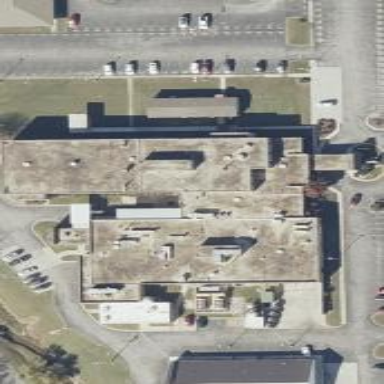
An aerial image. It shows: Hospital building.